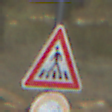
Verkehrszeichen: FussgaengerueberwegRechts
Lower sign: Ueberholverbot
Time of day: Midday
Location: Outdoor (Nature)
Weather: PartlyCloudy
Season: Autumn
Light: Natural